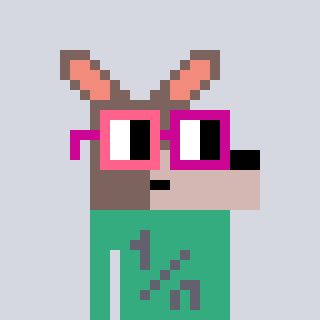
a pixel art character with square pink and red glasses, a kangaroo-shaped head and a teal-colored body on a cool background